Question: I have a <URL> 4 project, and I would like to know which files should be ignored when using a version control software such as Git, Mercury or SVN?
The structure of my project looks like the following screen capture.

I'm pretty new to <URL> so I'm not very clear about what goes to a repo what not. If someone can post their '.gitignore' file or their SVN ignore property, it could be handy.
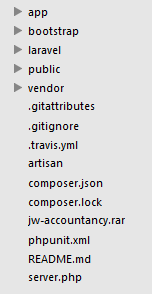
Answer: For reference, that '.gitignore' file can be found <URL>:
'''
/bootstrap/compiled.php
/vendor
composer.phar
composer.lock # Remove this one after you create a project
.env.*.php
.env.php
.DS_Store
Thumbs.db
'''
As noted in the below comment, you probably want to commit 'composer.lock' in your project. Laravel ignores it by default so the authors of the 'laravel/laravel' package don't accidently impose packages on you.
Your project should include the 'composer.lock' file so you can install packages of stable versions (via 'composer install' instead of 'composer update') properly in your production environments.